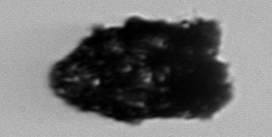
Label: Stenosemella_pacifica